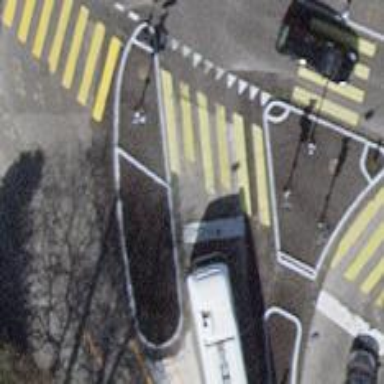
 there are traffic signals and zebra crossing."